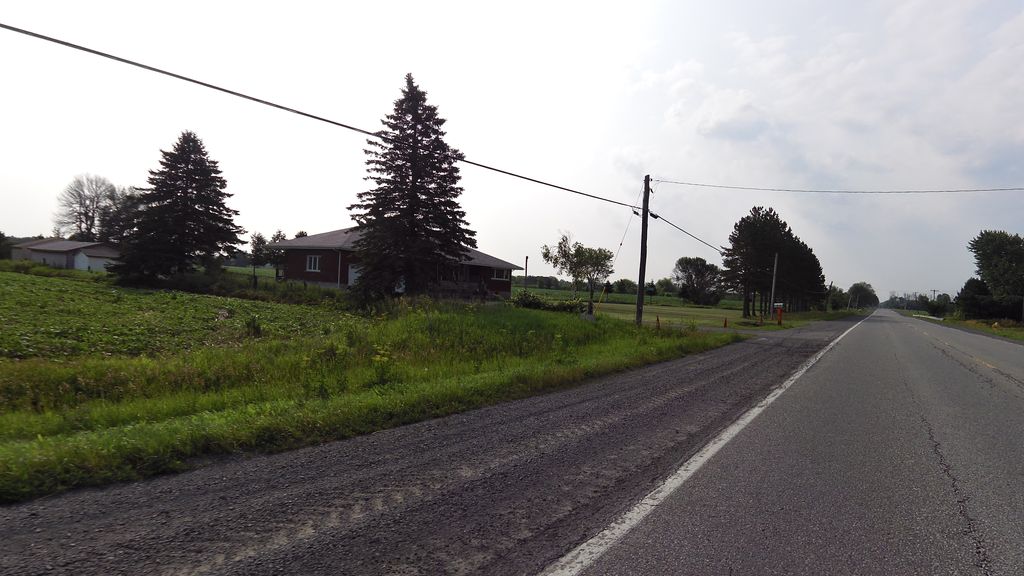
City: ottawa-gatineau